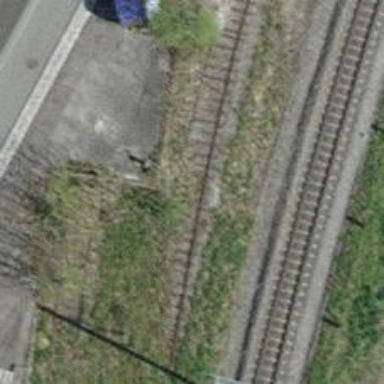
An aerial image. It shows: Disused railway spur service.